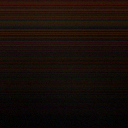
Screen state: off